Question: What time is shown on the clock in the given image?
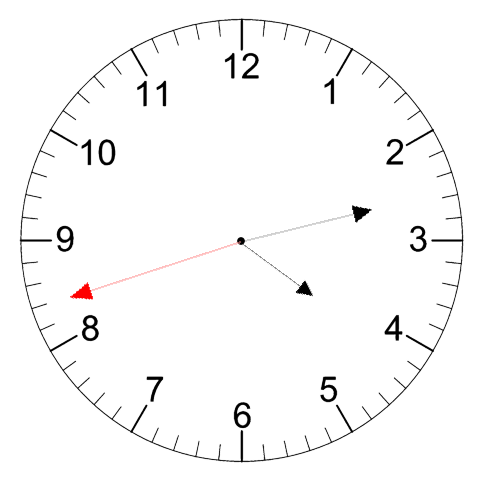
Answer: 04:12:42